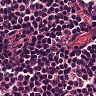
Metastatic tissue present: yes